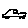
Label: car